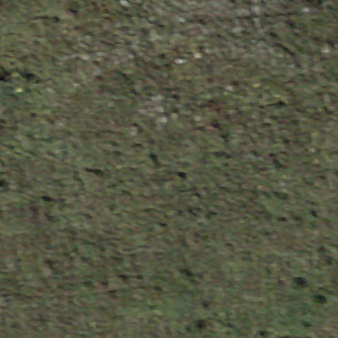
Label: other